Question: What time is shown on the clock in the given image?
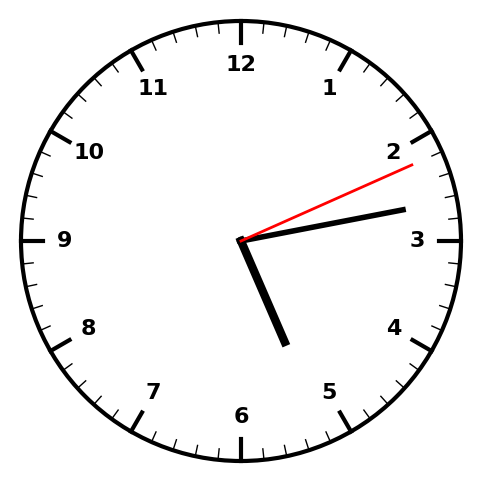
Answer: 05:13:11